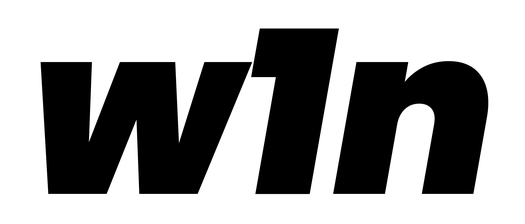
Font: Poppins-BlackItalic